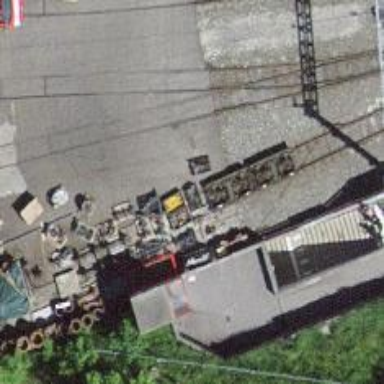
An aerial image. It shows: Narrow-gauge railway yard with electrified contact line.